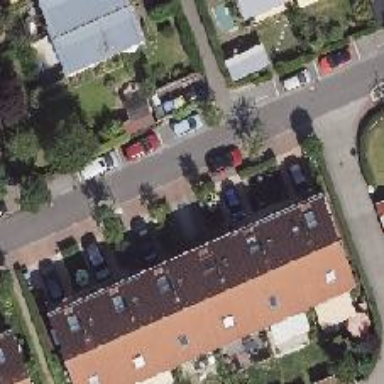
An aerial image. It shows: Living street with asphalt surface and sidewalk on the left.